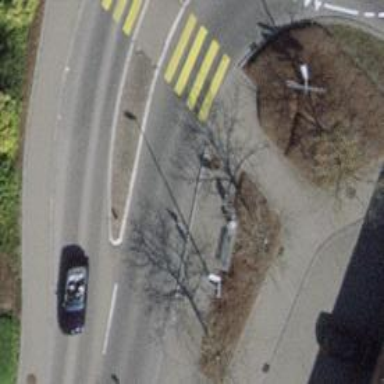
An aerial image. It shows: Bus stop with designated public transport stop position.